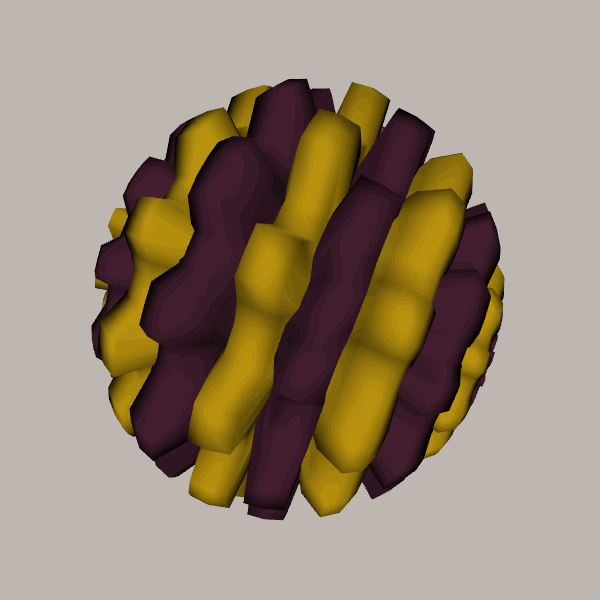
Background: light